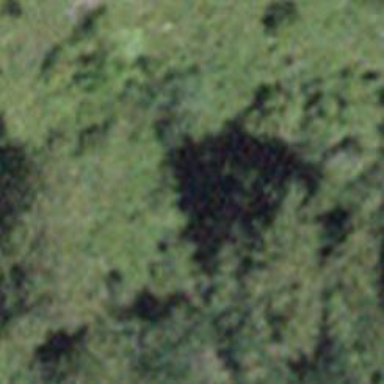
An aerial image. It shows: Forest area.